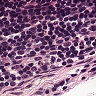
Metastatic tissue present: no